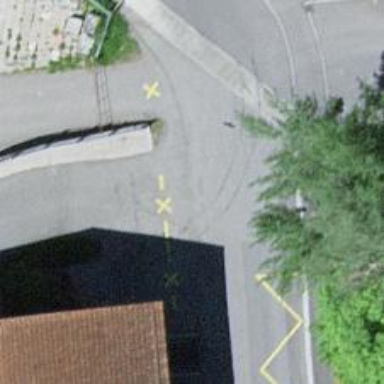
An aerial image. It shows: Asphalt road in residential area.